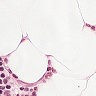
Metastatic tissue present: no